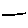
Label: line